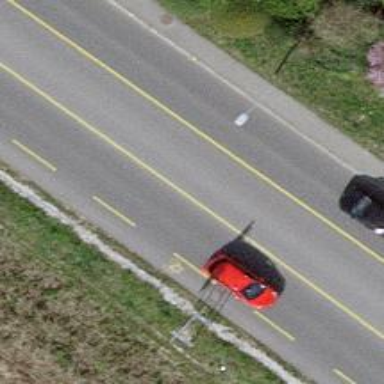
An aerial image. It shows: Secondary road with asphalt surface. There is cycle lane on the left and cycle track on the right.